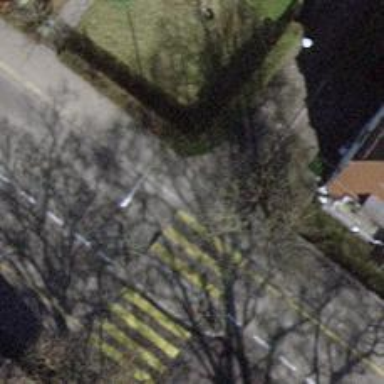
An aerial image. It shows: Unmarked crossing with traffic calming table on the road.